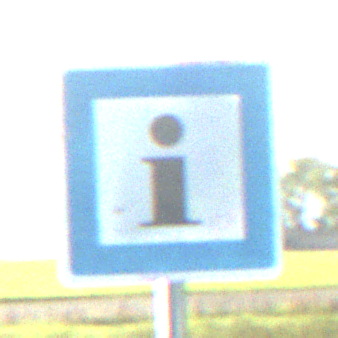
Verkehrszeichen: Informationsstelle
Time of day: MorningAfternoon
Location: Outdoor (Nature)
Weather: Clear
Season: NotSpecified
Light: Natural